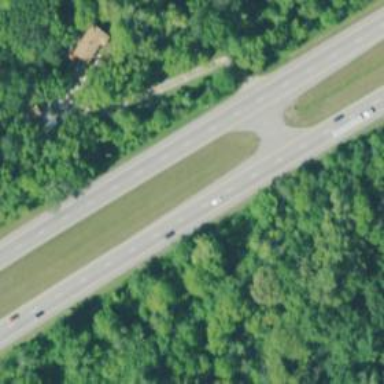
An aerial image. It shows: Trunk highway with expressway features.